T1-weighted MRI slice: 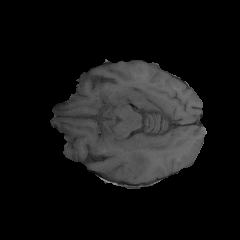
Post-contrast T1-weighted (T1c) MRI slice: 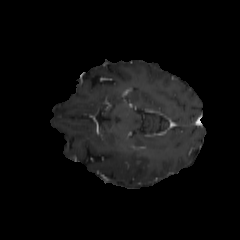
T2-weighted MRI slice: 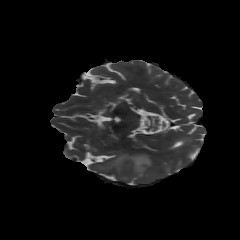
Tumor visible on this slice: yes